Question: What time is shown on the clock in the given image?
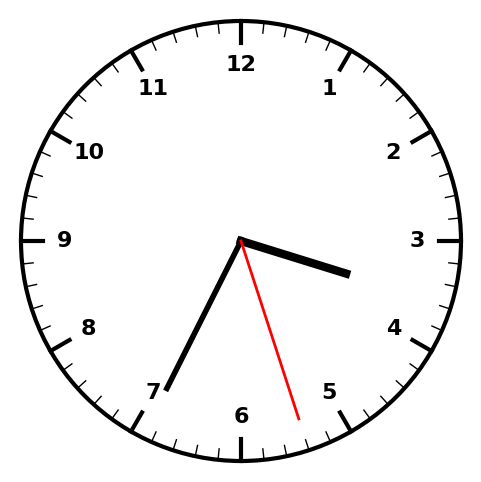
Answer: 03:34:27